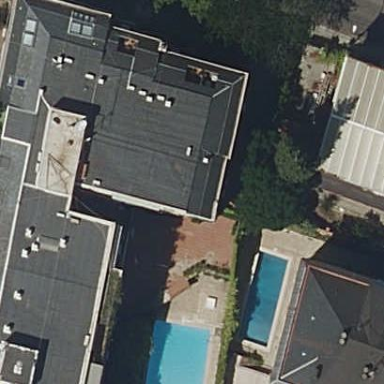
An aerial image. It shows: Residential building with hipped concrete roof in grey color. The building itself is brown in color. The roof is oriented along the building.